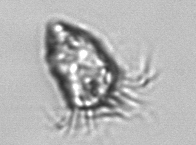
Label: Strombidium_inclinatum